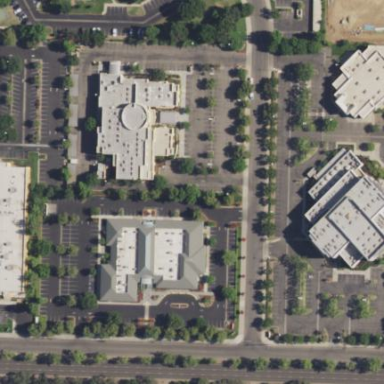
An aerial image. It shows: Commercial area.